Question: Well, there's my problem. I want to expand image, when user clicks the "Expand" link.
I tried CSS Clip property, but it only works with absolute positioning, and position:absolute ruins my design. Help please. Thanks in advance.

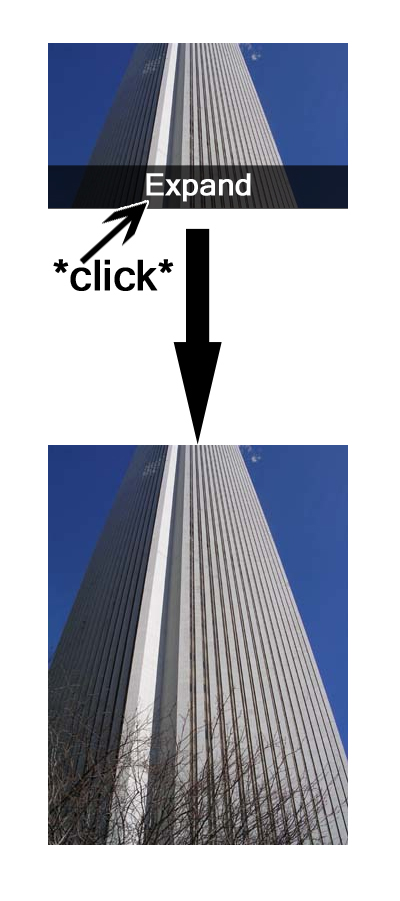
Answer: In css you can use 'overflow:hidden' and 'height' or 'max-height' if you wish a 'transition' from unknown final 'height'.
Click can be recocgnise by ':target' or ':focus' .
Here an example with target: <URL>
'''
div {
max-height:100px;
transition:0.5s;
overflow:hidden;
}
a.expand, :target a.shrink {
display:block;
}
:target a.expand, a.shrink {
display:none;
}
div:target {
max-height:500px;
}
'''
HTML used for DEMO :
'''
<div id="img" >
<a href="#img" class="expand"> CLICK to Expand</a>
<a href="#" class="shrink">CLICK to Shrinl</a>
<img src="http://i.stack.imgur.com/tHRKp.jpg" alt="shot"/>
</div>
'''